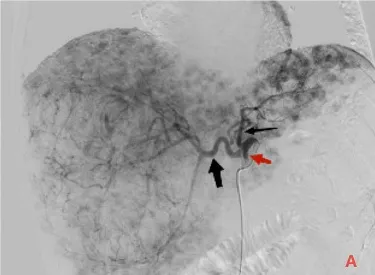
Comparison of DSA images before and after treatment and implantation of an arterial infusion port. Panel (A) is the image of the initial contrast. Large lesions in the right lobe of the liver and scattered lesions in the liver can be seen. Blood is supplied by the left hepatic artery (thin black arrow) and the right hepatic artery (thick black arrow), and the initial segment of the gastroduodenal artery (red arrow) can be seen. Compared with panel (A), the left hepatic artery (thin black arrow) and the right hepatic artery (thick black arrow) were significantly thinner, and the tumor staining disappeared.
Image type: radiology (scintigraphy)